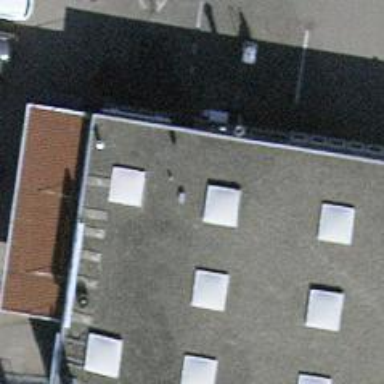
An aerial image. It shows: Car shop that provides both dealer and repair services.